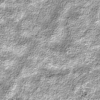
Label: not_dusty